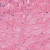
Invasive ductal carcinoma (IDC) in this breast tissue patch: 0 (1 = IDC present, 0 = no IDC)